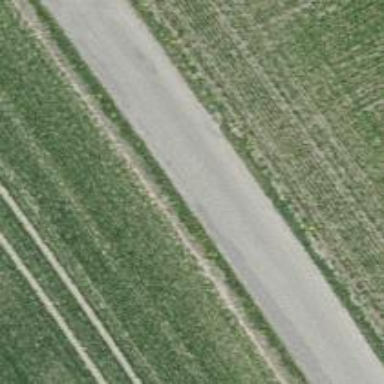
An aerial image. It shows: Unclassified road with asphalt surface.